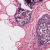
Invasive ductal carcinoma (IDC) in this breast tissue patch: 0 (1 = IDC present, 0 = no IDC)